Question: I can't seem to figure out how to effectively use android's layout_weight attribute. I'm trying to create a custom listView that has three textView's. The primary textView resides at the top left, then i have a text view that resides in the top right for, and then the third one that lives underneath the primary textView. I'd like the primary and the top right two be on the some horizontal axis but i want the primary textView to take up about 70% of the width, while the other textView takes the remaining 30%. No matter what weight i assign to the primary and right textView, the primary textView is always larger and squeezes the right data textView wayyy too thin.

My code:
'''
<LinearLayout android:layout_width="fill_parent"
android:layout_height="wrap_content"
android:orientation="horizontal"
android:padding="5dip"
android:id="@+id/Llayout">
<!-- Title-->
<TextView
android:id="@+id/primaryTitle"
android:layout_width="wrap_content"
android:layout_height="wrap_content"
android:text="Loading some tadglkj dgjg sadlgkj dgksgj sgj sdgk"
android:textColor="#040404"
android:typeface="sans"
android:textSize="18dip"
android:textStyle="bold"
android:paddingTop="0dp"
android:background="#888"
android:layout_weight="4"/>
<!-- Right Data -->
<TextView
android:id="@+id/rightData"
android:layout_width="wrap_content"
android:layout_height="wrap_content"
android:layout_weight="10"
android:layout_marginRight="5dip"
android:textSize="12dip"
android:textColor="#B53021"
android:textStyle="bold"
android:background="#bada55"
android:text="1.3 mi"/>
</LinearLayout>
<!-- Secondary title -->
<TextView
android:id="@+id/secondaryTitle"
android:layout_width="wrap_content"
android:layout_height="wrap_content"
android:textColor="#343434"
android:textSize="12dip"
android:layout_marginTop="1dip"
android:text="hello this is some other data"/>
'''
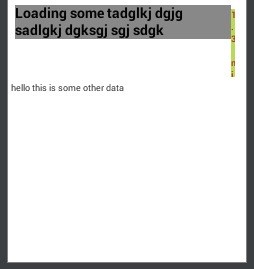
Answer: I needed to do a couple things.
1. Assign a weightSum to my LinearLayout that housed the TextViews
2. I then needed to change the layout_width of the TextViews to "0dp" instead of "wrap_content" <LinearLayout android:layout_width="fill_parent"
android:layout_height="wrap_content"
android:orientation="horizontal"
android:id="@+id/Llayout"
android:weightSum="10">
<!-- Title-->
<TextView
android:id="@+id/primaryTitle"
android:layout_height="wrap_content"
android:text="Loading..."
android:textColor="#040404"
android:typeface="sans"
android:textSize="18dip"
android:textStyle="bold"
android:paddingTop="0dp"
android:layout_width="0dp"
android:layout_weight="8"/>
<!-- Right Data -->
<TextView
android:id="@+id/rightData"
android:layout_width="0dp"
android:layout_height="wrap_content"
android:layout_weight="2"
android:gravity="right"
android:layout_marginRight="5dip"
android:textSize="12dip"
android:textColor="#B53021"
android:textStyle="bold"
android:text="..."/>
</LinearLayout>
<!-- Secondary title -->
<TextView
android:id="@+id/secondaryTitle"
android:layout_width="wrap_content"
android:layout_height="wrap_content"
android:textColor="#343434"
android:textSize="12dip"
android:layout_marginTop="1dip"
android:text="..."/>